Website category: auto
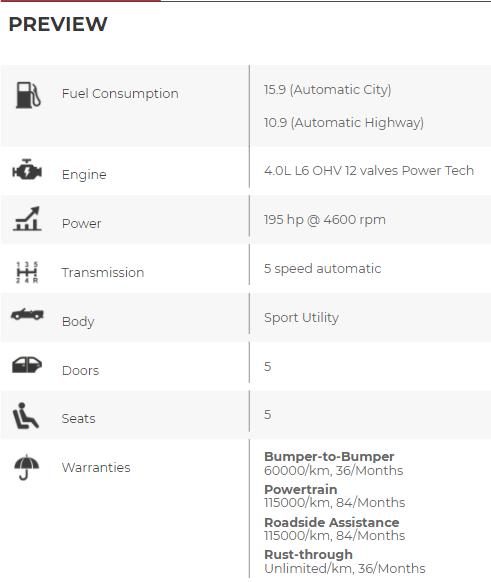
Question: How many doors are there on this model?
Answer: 5

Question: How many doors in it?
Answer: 5

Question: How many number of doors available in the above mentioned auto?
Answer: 5

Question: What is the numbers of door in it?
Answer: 5

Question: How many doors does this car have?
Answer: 5

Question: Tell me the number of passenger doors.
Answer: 5

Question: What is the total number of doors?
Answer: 5

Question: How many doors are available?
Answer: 5

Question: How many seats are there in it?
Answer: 5

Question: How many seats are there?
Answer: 5

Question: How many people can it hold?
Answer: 5

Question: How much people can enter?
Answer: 5

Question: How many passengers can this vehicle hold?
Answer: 5

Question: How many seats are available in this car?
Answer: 5

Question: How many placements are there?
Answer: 5

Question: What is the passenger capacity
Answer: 5

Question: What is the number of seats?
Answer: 5

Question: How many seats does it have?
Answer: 5

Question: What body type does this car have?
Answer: Sport Utility

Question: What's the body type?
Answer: Sport Utility

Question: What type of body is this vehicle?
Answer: Sport Utility

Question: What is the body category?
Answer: Sport Utility

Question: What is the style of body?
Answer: Sport Utility

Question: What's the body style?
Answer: Sport Utility

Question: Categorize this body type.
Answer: Sport Utility

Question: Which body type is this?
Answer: Sport Utility

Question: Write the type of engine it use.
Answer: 4.0L L6 OHV 12 valves Power Tech

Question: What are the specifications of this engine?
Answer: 4.0L L6 OHV 12 valves Power Tech

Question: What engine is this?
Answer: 4.0L L6 OHV 12 valves Power Tech

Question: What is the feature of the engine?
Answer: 4.0L L6 OHV 12 valves Power Tech

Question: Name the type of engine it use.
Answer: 4.0L L6 OHV 12 valves Power Tech

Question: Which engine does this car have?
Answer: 4.0L L6 OHV 12 valves Power Tech

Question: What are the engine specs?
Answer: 4.0L L6 OHV 12 valves Power Tech

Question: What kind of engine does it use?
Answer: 4.0L L6 OHV 12 valves Power Tech

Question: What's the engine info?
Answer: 4.0L L6 OHV 12 valves Power Tech

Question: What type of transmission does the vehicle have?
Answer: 5 speed automatic

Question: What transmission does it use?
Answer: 5 speed automatic

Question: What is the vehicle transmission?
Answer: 5 speed automatic

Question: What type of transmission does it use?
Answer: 5 speed automatic

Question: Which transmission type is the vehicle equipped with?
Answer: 5 speed automatic

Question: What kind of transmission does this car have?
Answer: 5 speed automatic

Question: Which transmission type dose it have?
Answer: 5 speed automatic

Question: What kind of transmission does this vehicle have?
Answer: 5 speed automatic

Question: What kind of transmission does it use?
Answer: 5 speed automatic

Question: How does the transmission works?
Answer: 5 speed automatic

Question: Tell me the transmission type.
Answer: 5 speed automatic

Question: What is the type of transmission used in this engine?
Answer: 5 speed automatic

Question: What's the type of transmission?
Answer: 5 speed automatic

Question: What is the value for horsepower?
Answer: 195 hp @ 4600 rpm

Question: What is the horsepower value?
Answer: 195 hp @ 4600 rpm

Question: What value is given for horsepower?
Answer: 195 hp @ 4600 rpm

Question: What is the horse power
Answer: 195 hp @ 4600 rpm

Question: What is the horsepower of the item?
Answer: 195 hp @ 4600 rpm

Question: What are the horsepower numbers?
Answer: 195 hp @ 4600 rpm

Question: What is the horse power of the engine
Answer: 195 hp @ 4600 rpm

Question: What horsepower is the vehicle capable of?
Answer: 195 hp @ 4600 rpm

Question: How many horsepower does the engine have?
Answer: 195 hp @ 4600 rpm

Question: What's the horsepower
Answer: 195 hp @ 4600 rpm

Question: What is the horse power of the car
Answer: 195 hp @ 4600 rpm

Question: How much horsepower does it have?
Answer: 195 hp @ 4600 rpm

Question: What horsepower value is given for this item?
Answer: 195 hp @ 4600 rpm

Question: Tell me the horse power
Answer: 195 hp @ 4600 rpm

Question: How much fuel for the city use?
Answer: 15.9 (Automatic City)

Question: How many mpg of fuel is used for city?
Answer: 15.9 (Automatic City)